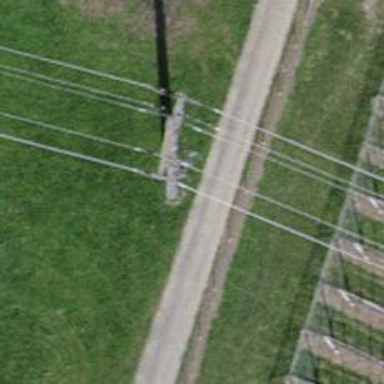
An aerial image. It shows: Power pole.